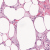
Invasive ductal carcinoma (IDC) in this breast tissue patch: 0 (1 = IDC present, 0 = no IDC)